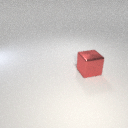
large red metal cube